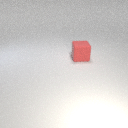
large red rubber cube